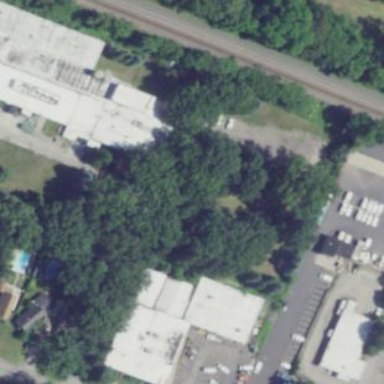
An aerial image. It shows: Industrial building.